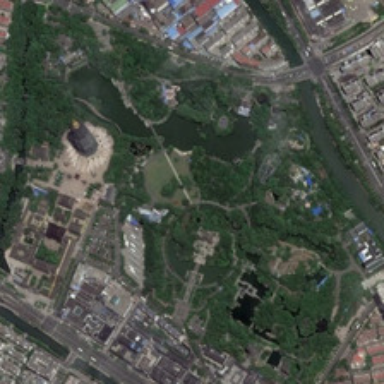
Many buildings are around a park with green trees and a pond near a river .